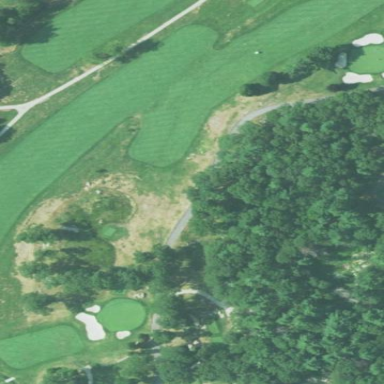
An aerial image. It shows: Golf fairway surrounded by grass.